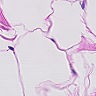
Metastatic tissue present: no